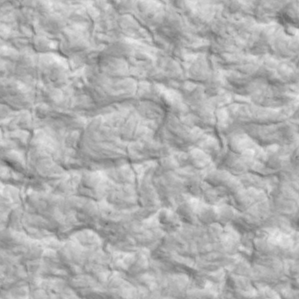
Label: non_frost